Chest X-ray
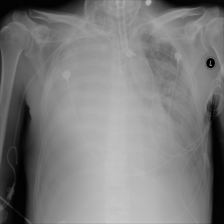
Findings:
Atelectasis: negative
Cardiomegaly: negative
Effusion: negative
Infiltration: negative
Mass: negative
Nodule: negative
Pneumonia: negative
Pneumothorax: negative
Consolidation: negative
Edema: negative
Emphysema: negative
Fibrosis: negative
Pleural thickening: negative
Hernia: negative